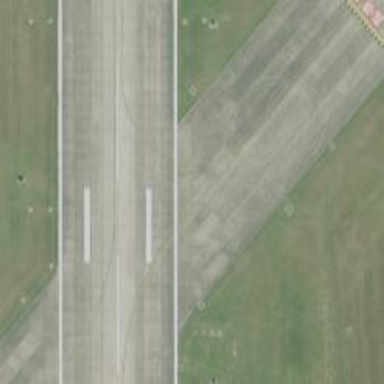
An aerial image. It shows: View of taxiway at the airport.